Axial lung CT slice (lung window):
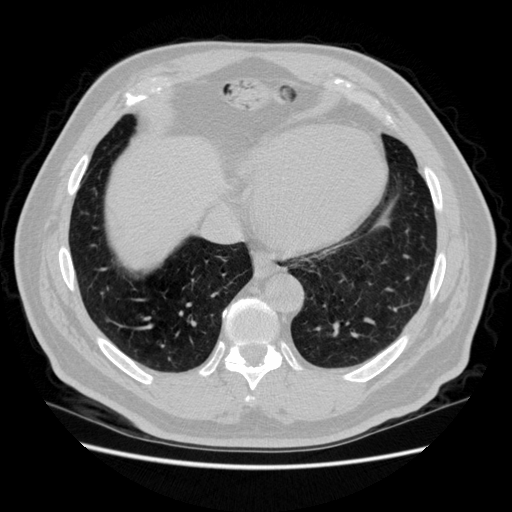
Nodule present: no